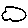
Label: cloud